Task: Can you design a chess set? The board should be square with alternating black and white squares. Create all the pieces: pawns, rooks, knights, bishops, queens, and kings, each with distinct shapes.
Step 3580:
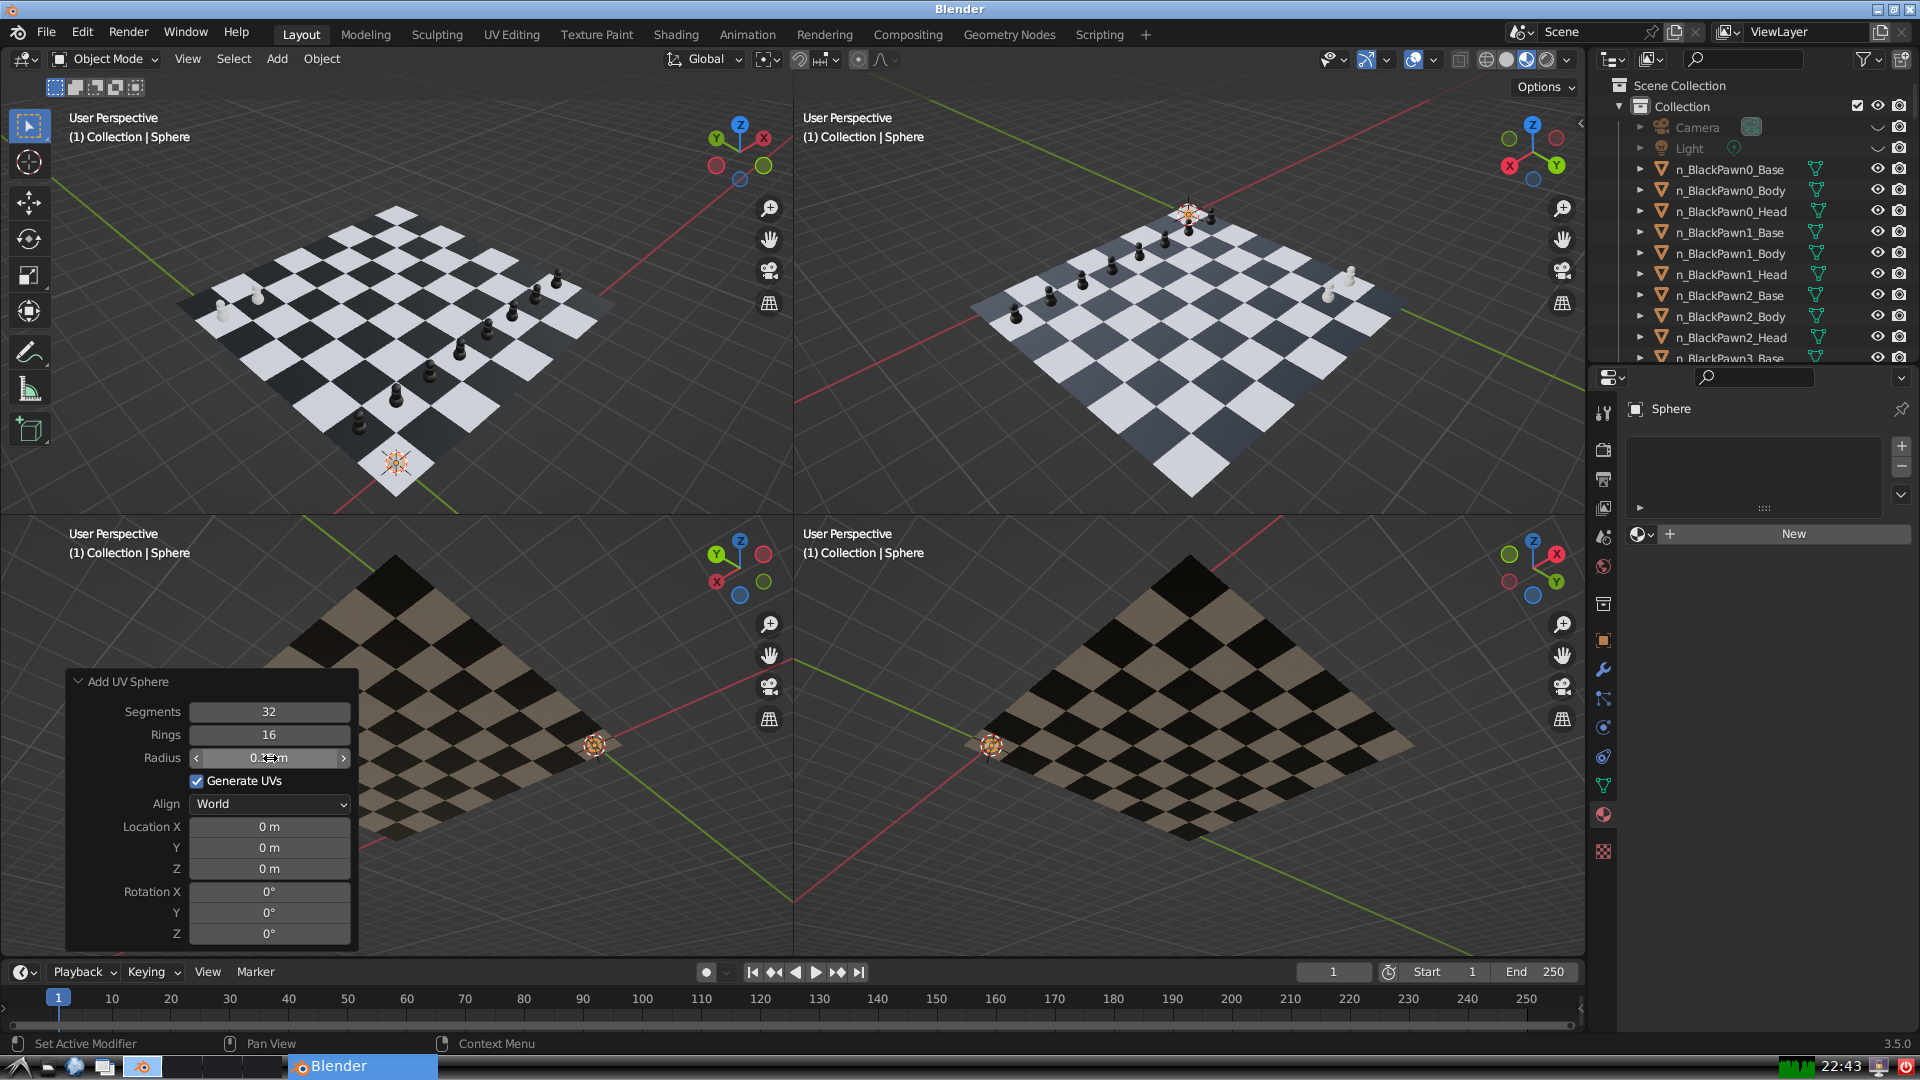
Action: {"mouse_move": [960, 540]}